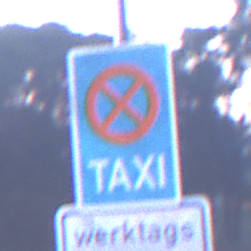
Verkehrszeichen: Taxenstand
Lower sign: ZeitangabenMitBeschraenkungAufWochentage7
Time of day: SunriseSunset
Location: Outdoor (Nature)
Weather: Clear
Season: NotSpecified
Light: Natural